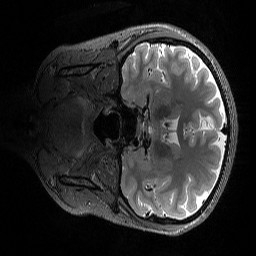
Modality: T2w
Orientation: coronal
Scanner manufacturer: siemens
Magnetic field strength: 3 T
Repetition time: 3.2 s
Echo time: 0.565 s